Field crop: maize
Growth stage: 2
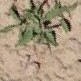
Species: atriplex